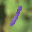
Label: 1